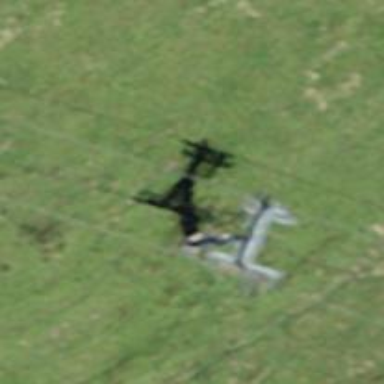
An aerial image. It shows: Pylon for aerialway.